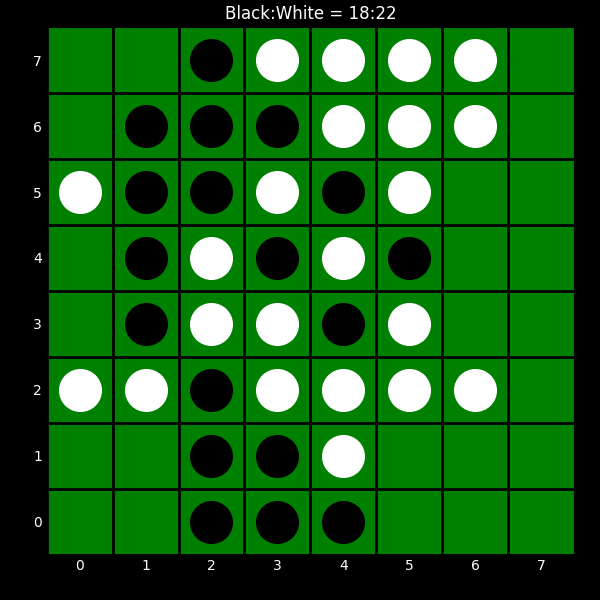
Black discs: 18
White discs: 22